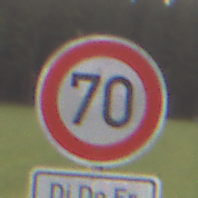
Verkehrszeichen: Geschwindigkeit70
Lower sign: ZeitangabenMitBeschraenkungAufWochentage3
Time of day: SunriseSunset
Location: Outdoor (Nature)
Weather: Clear
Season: NotSpecified
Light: Natural